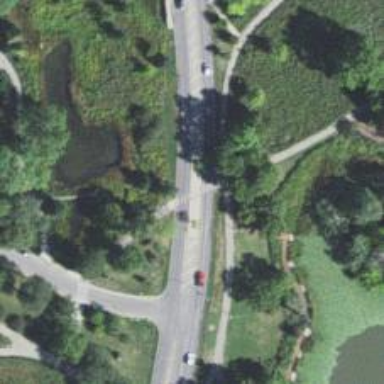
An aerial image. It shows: Footway with traffic island for pedestrians.